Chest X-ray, PA view. Patient: 56 years old, sex F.
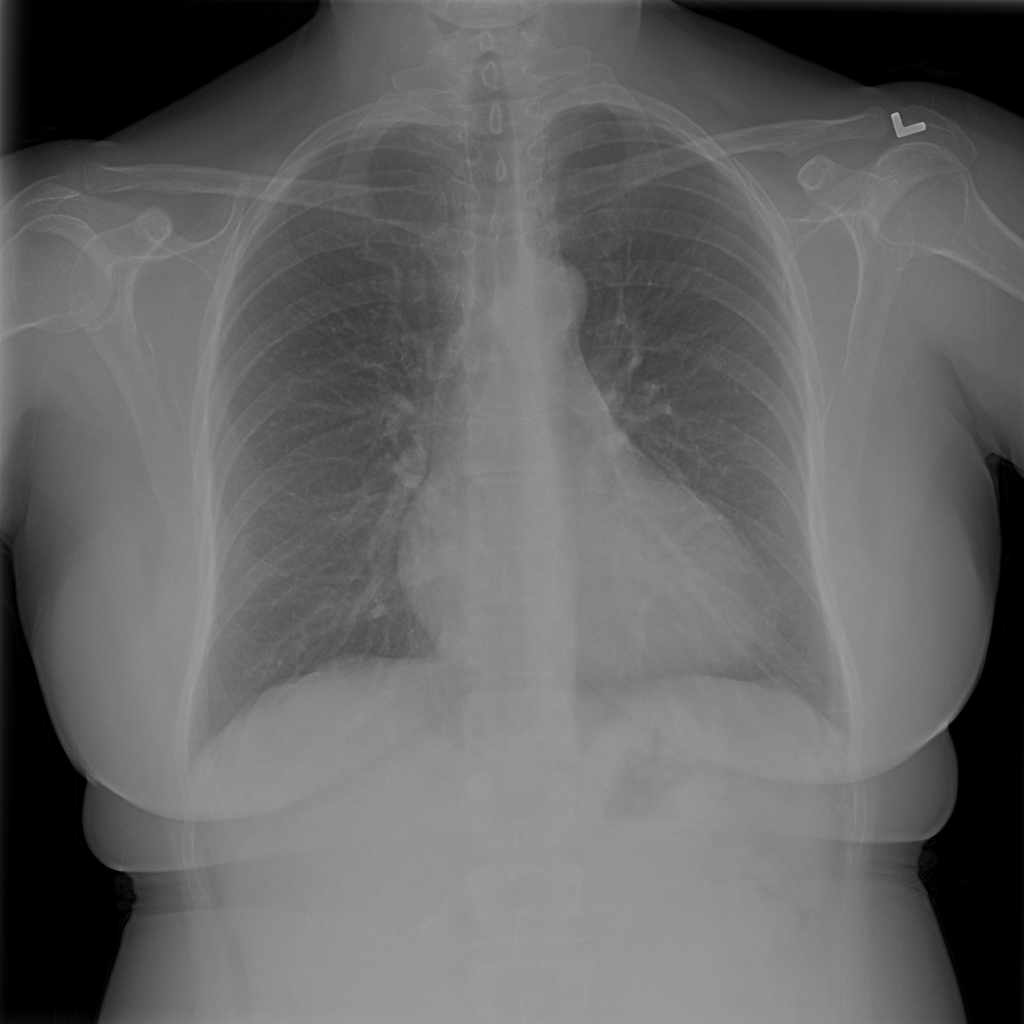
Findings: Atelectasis